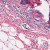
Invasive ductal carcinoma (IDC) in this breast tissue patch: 1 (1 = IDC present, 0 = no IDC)